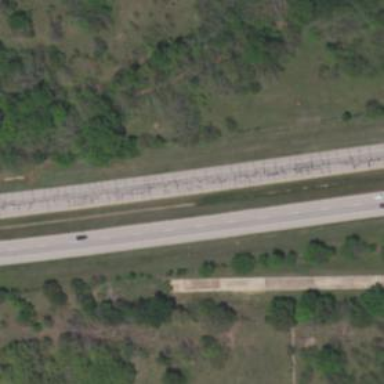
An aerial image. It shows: Trunk highway with expressway features.